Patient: sex F, age 58
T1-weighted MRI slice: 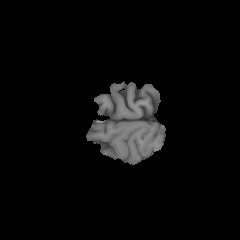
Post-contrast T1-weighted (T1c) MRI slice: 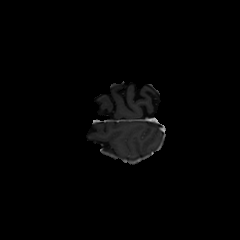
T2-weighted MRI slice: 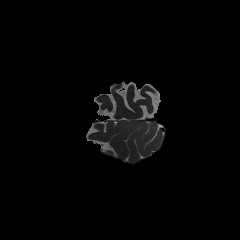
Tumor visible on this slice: no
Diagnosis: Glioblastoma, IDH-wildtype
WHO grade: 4